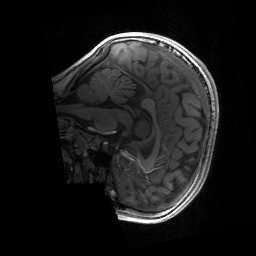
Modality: T1w
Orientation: sagittal
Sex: female
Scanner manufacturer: siemens
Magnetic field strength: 3 T
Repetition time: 1.9 s
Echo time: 0.00243 s